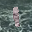
Label: 1